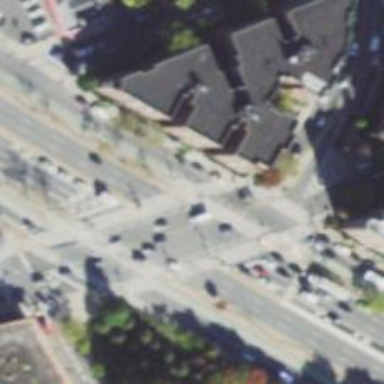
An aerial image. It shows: Footway that serves as traffic island.